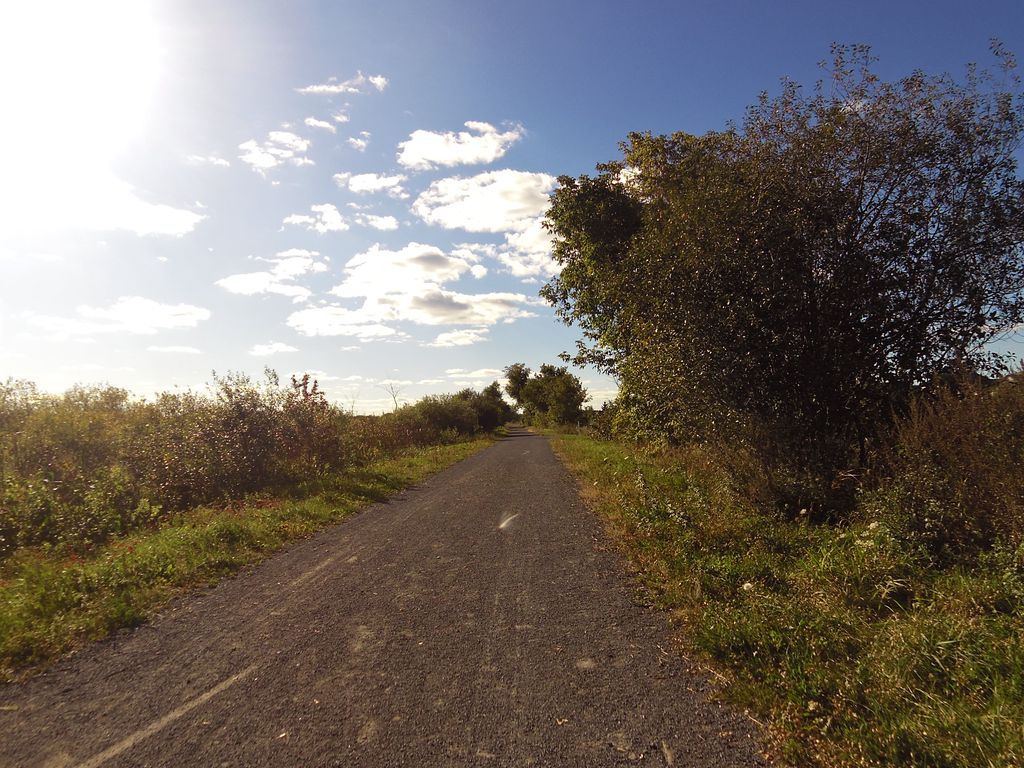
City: ottawa-gatineau